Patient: sex F, age 77
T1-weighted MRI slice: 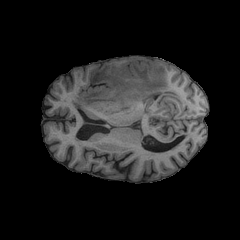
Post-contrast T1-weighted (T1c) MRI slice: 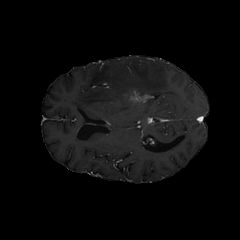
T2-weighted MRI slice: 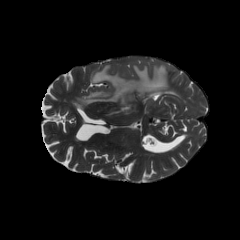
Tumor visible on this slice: yes
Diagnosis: Glioblastoma, IDH-wildtype
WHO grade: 4